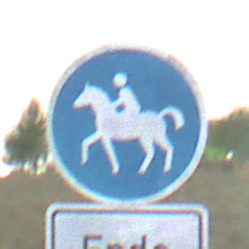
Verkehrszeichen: Reitweg
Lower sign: HinweisDurchVerbaleAngabe2
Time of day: Night
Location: Outdoor (Nature)
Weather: Overcast
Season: NotSpecified
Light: Artificial